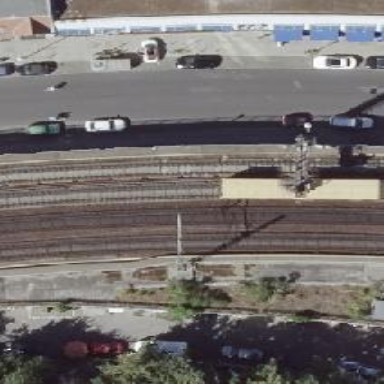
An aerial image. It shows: Viaduct bridge carrying electrified light rail track with ballastless construction.